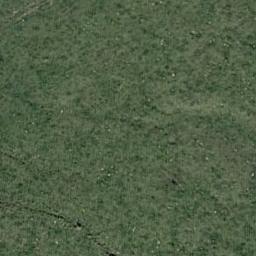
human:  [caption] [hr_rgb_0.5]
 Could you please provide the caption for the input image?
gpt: The entire image is dominated by grass .

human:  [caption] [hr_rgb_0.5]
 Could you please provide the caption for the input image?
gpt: This meadow has evenly distributed dense grasses .

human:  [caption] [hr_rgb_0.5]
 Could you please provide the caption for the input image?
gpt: There is no grass in some parts of the meadow .

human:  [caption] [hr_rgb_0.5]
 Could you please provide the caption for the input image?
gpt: A large lush green meadow covered with green grass .

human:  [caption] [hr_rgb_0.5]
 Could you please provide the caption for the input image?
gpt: A dense meadow with many green grass .